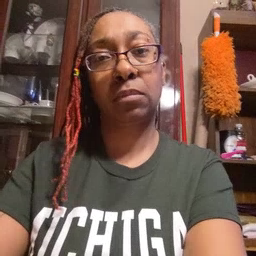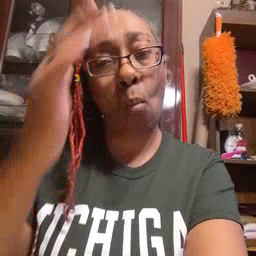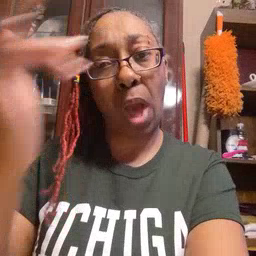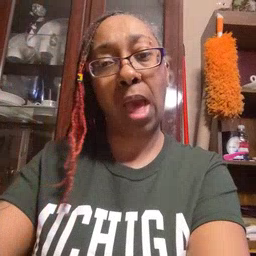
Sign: why